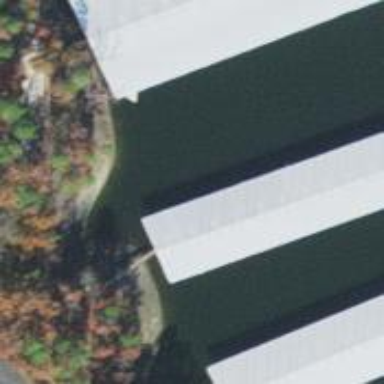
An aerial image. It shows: Building used for boat storage.